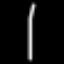
Label: bed